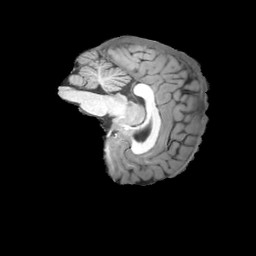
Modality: T1w
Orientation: sagittal